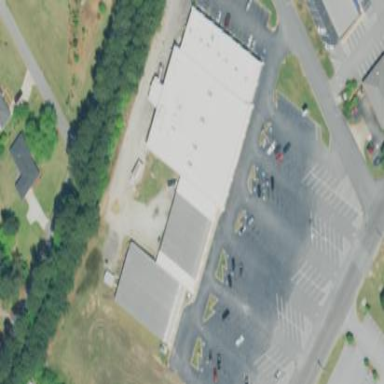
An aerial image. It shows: Retail building.